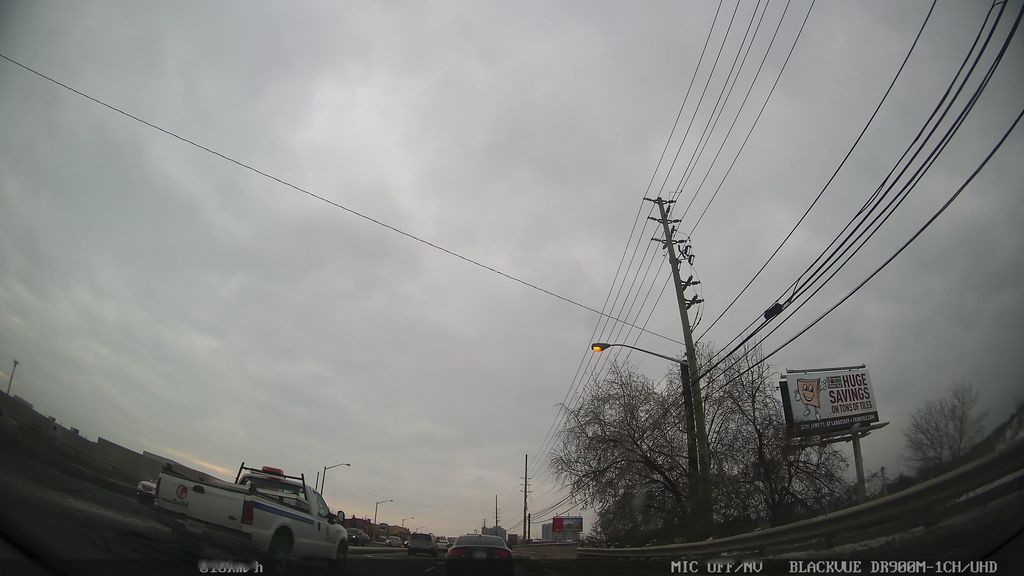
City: toronto